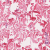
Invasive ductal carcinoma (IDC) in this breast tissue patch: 0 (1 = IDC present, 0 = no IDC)